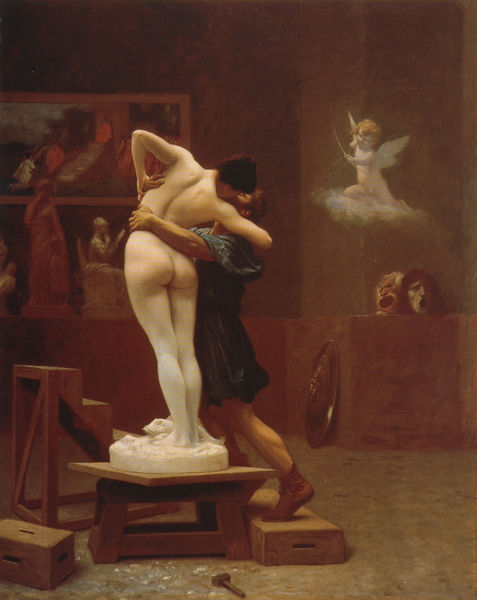
Titel: Pygmalion
Künstler: Jean-Léon Gérôme
Standort: New York
Institution: The Metropolitan Museum of Art
Schlagwörter: akt, baum, blau, flügel, gemälde, mann, nackt, weiß, wolken, braun, frau, frisur, grau, haar, holz, köpfe, marmor, männer, rücken, schwarz, skizze, tisch, zimmer, rot, wolke, blond, arm, arme, blass, geschichte, inkarnat, mensch, sockel, stein, porträt, spiegel, gewand, realismus, kind, paar, person, renaissance, engel, engelchen, putte, putto, skulptur, statue, beine, farbig, kuss, liebe, umarmung, modell, bogen, kisten, figuren, romantik, leiter, treppe, blue, embrace, kiss, men, oil, red, stair, stairs, steps, stool, white, face, female, gray, hair, interior, painting, portrait, room, wall, woman, yellow, atelier, mirror, picture, brown, stufe, stufen, bronze, plastik, podest, steinmetz, geneigt, surreal, surrealismus, fleisch, schild, maske, künstler, kiste, stiefel, kunst, fisch, leben, werkstatt, wood, statuen, hammer, angel, angels, classic, cloud, flesh, greek, man, mythology, naked, nude, nudity, mythos, innig, eros, girl, medusa, erscheinung, venus, armor, light, gips, amor, frame, geflügelt, embracing, myth, pfeil, couple, faces, paintings, model, sculpture, wings, abstract, cherub, cupid, love, marble, putti, bildhauer, arms, muse, history, rome, skultpur, theater, kästen, art, signature, statues, artist, back, butt, studio, statur, box, masken, lebendig, legs, shield, figure, meissel, füssli, canvas, schöpfung, work, mask, hanging, plate, narrative, pedestal, trepper, aker, alive, arrow, bow, boxes, erschaffen, gerome, kissing, lovers, mallet, marbble, masks, masques, metamorphosis, nude artist, pygmalion, pygmallion, sculptor, secene, teille, transformation, passion, star, short, meißeln, ass, plinth, but, history painting, belebung, romance, tray, platform, theatermasken, beleben, workshop, sculpor, hamer, maks, chisel, buttocks, artwork, csulpture, amour, statuette, arma, zwei koepfe, candida, alife, pygmalian, galatea, werkraum, coupidon, carver